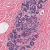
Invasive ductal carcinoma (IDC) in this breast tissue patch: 0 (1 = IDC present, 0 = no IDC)